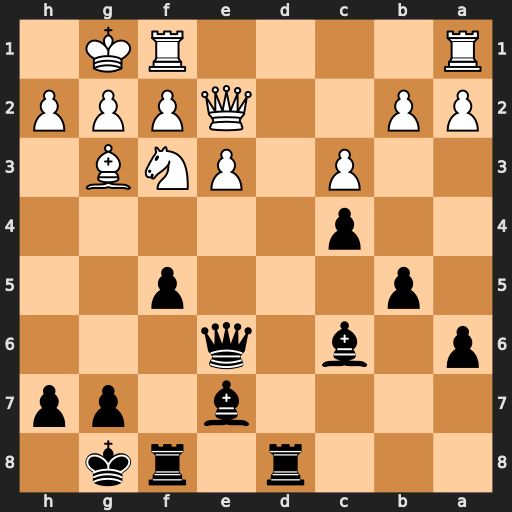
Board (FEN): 3r1rk1/4b1pp/p1b1q3/1p3p2/2p5/2P1PNB1/PP2QPPP/R4RK1
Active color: b
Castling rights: -
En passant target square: -
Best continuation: f4 Nd4 Rxd4